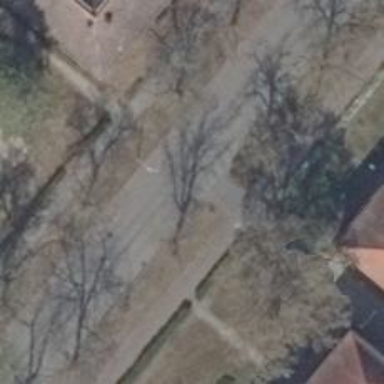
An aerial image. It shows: Secondary road with asphalt surface. There are separate sidewalks on both sides.